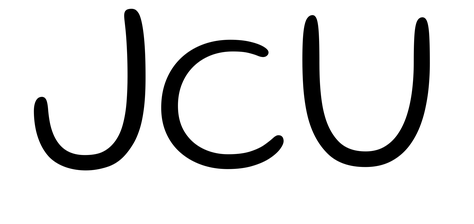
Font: Gluten_ExtraLight